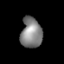
Tissue: lung
Cell type: Epithelial cells
Senescence score: 0.6157
Nuclear area (px): 636
Mean DAPI intensity: 129.871